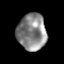
Tissue: prostate
Cell type: Epithelial cells
Senescence score: 0.3015
Nuclear area (px): 1025
Mean DAPI intensity: 136.525